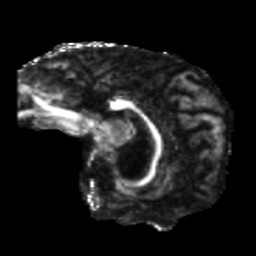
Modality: FA
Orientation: sagittal
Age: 37
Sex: female
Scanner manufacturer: siemens
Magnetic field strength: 3 T
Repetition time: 5.25 s
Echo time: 0.08 s